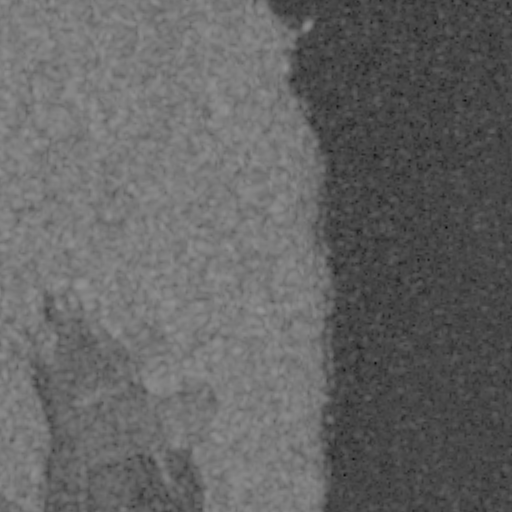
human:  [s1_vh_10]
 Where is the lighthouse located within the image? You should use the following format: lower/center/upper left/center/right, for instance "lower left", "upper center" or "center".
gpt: The lighthouse is located in the lower center of the image.
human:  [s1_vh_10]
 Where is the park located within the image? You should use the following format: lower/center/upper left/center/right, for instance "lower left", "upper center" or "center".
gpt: There is no park in the image.

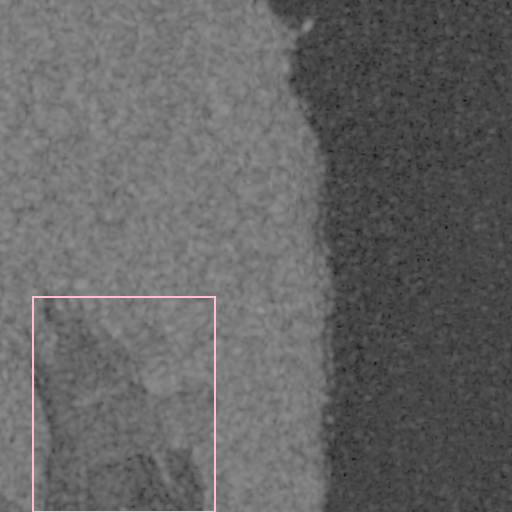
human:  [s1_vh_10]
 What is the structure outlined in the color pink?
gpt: The structure outlined in pink is a crop field.
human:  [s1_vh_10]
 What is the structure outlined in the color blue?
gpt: There is no blue outline.